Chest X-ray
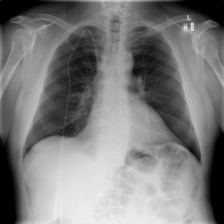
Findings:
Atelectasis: negative
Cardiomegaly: negative
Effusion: negative
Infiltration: negative
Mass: negative
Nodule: negative
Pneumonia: negative
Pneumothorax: negative
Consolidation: negative
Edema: negative
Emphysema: negative
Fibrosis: negative
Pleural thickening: negative
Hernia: negative